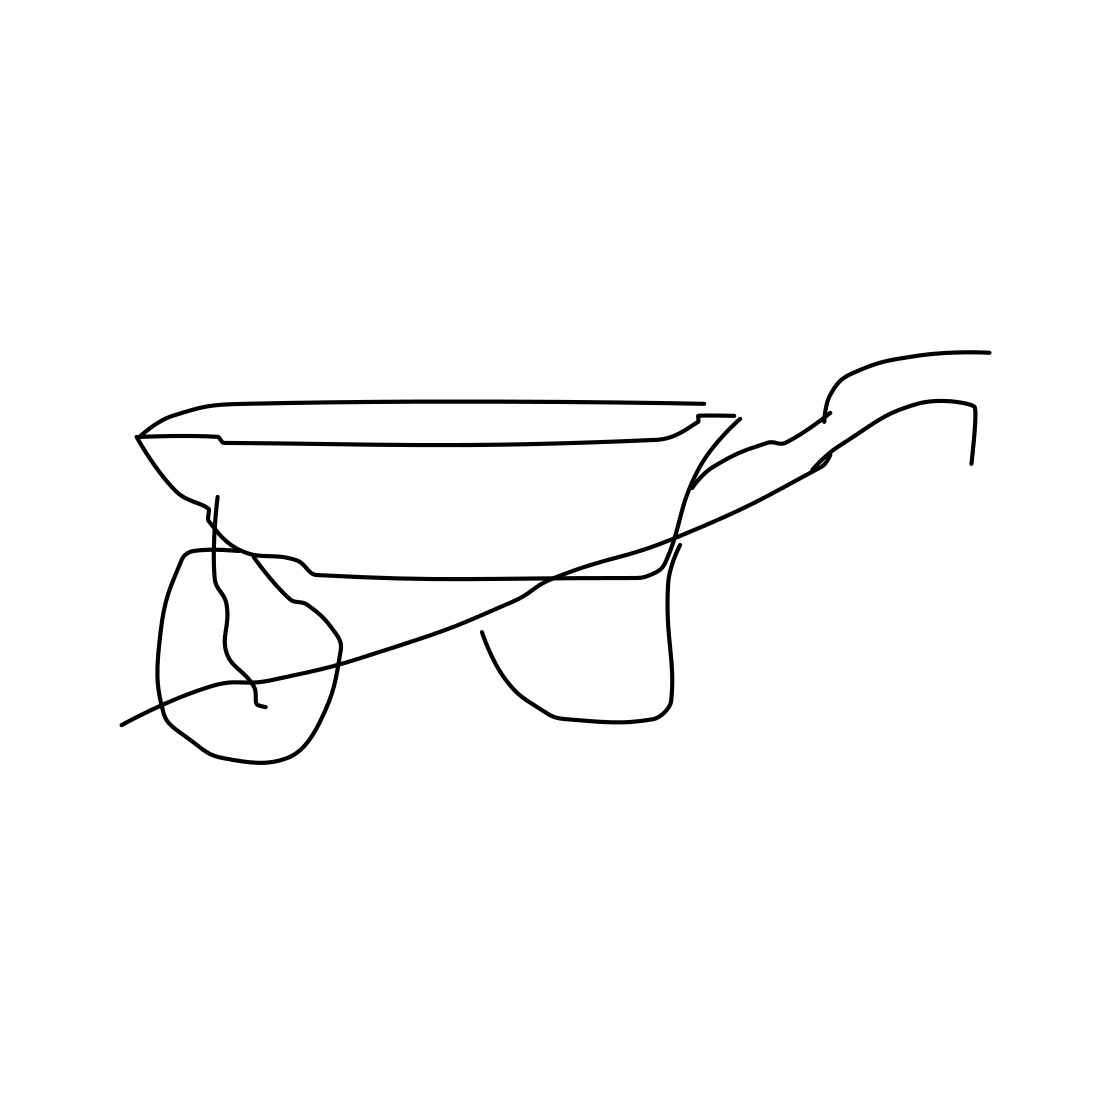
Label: wheelbarrow